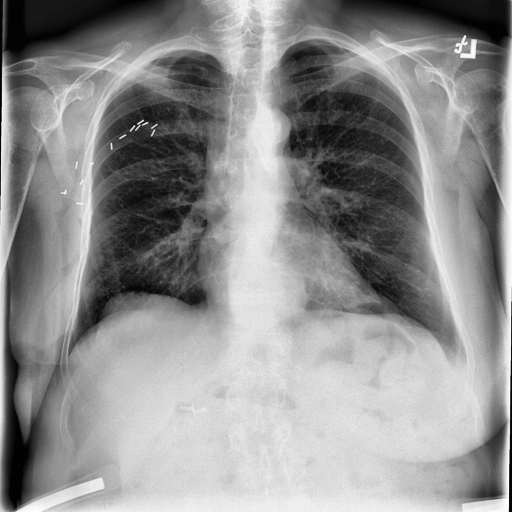
Finding: NORMAL